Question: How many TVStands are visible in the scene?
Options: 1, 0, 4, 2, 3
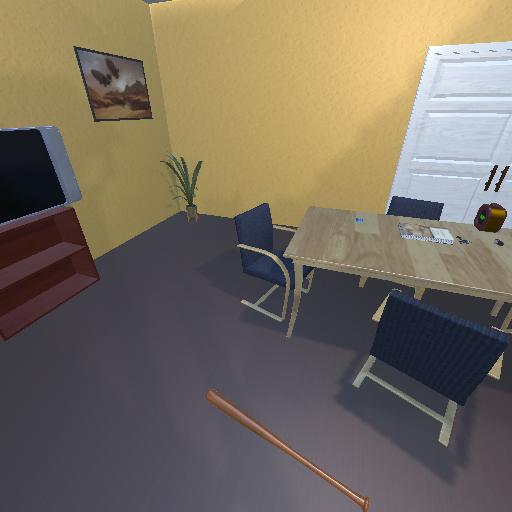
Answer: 1